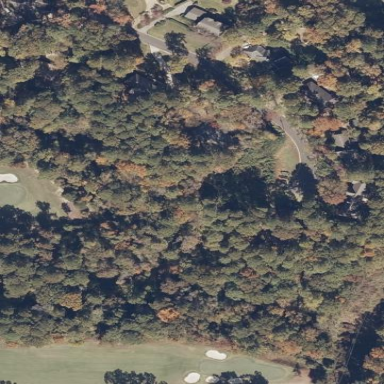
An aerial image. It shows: Forest with mixed types of leaves.